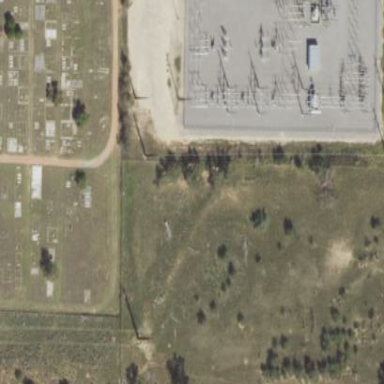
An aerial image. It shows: Substation for power supply.